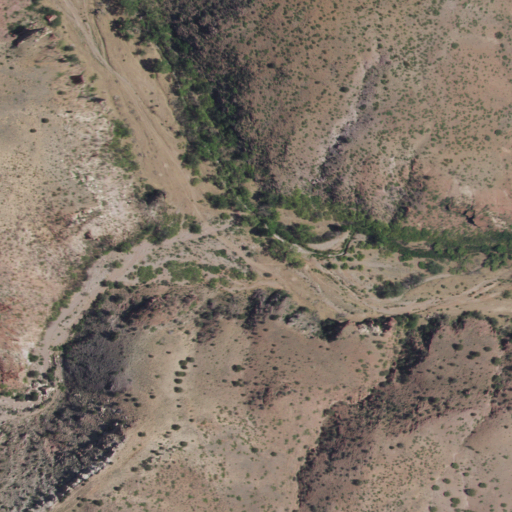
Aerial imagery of valley in New Mexico named Mine Road Canyon containing shrub, grassland, woody wetlands, and herbaceous wetlands